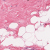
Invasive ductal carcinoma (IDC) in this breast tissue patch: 0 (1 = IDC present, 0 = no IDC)